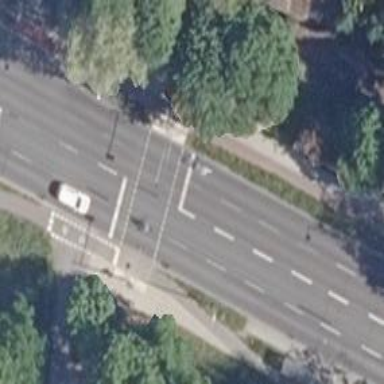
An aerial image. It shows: Traffic signals at road crossing.